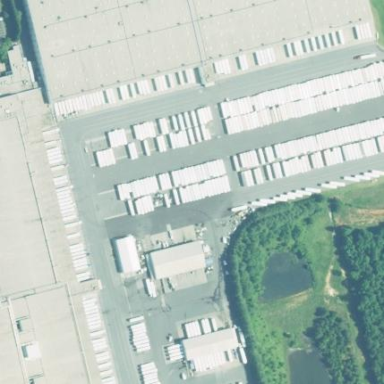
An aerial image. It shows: Warehouse building.